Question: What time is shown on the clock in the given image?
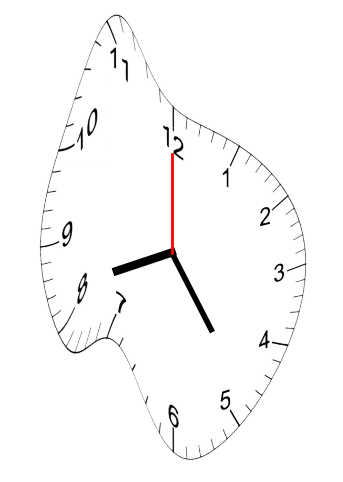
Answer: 08:24:00